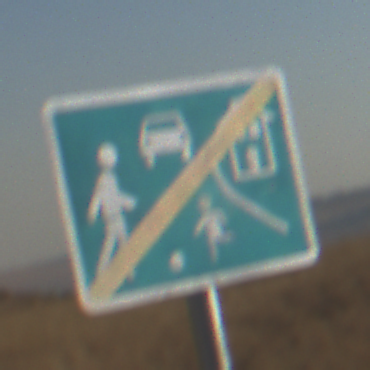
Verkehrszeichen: EndeVerkehrsberuhigterBereich
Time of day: MorningAfternoon
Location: Outdoor (Nature)
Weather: Clear
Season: NotSpecified
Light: Natural